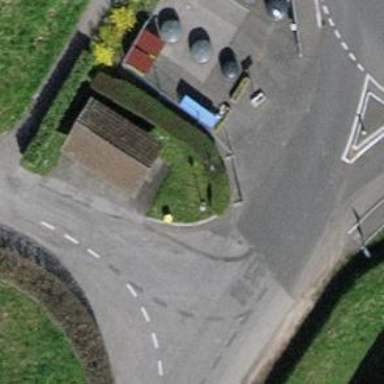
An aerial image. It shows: Post box.